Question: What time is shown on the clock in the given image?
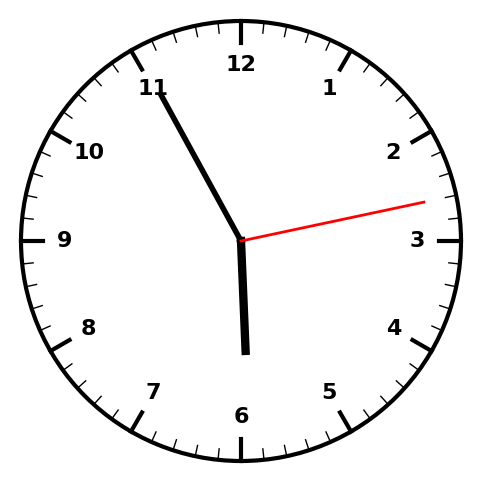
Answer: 05:55:13